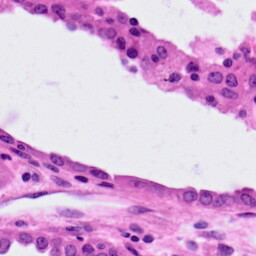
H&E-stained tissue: Lung